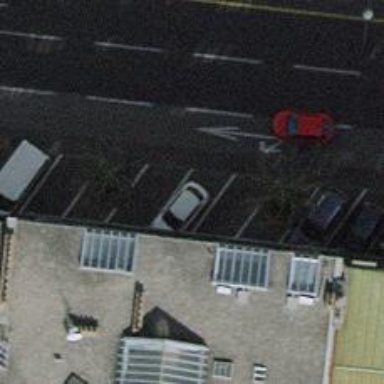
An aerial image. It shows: Bicycle parking area with stands available.